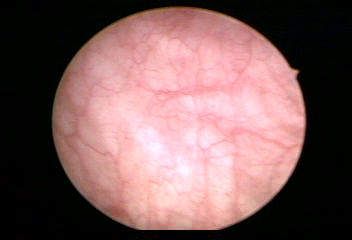
Modality: WLC
Class: Normal mucosa
Bladder cancer association: No